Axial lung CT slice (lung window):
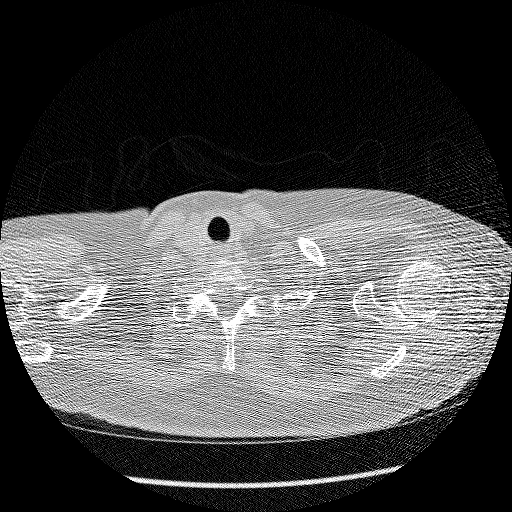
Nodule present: no